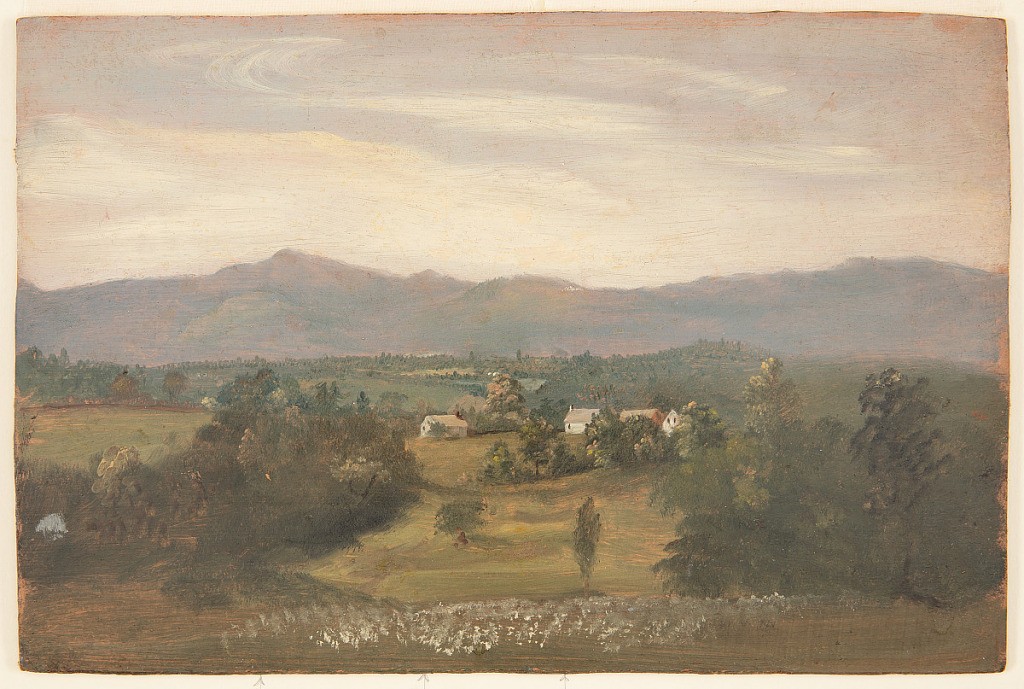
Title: The Catskill Mountains from the Village of Catskill, New York
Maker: Frederic Edwin Church, American, 1826–1900
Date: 1844–46
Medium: Brush and oil, graphite on cardboard
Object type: Drawing
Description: Landscape sketch showing view of the village of Catskill and the Catskill Escarpment, featuring the Catskill Mountain House. Homes and other structures are situated on a partly wooded prominence in the middle distance. Beyond, the mountains of the Catskill Escarpment are rendered in tones of purple and gray. Kaaterskill High Peak and Round Top visible center left and Catskill Mountain House visible center.